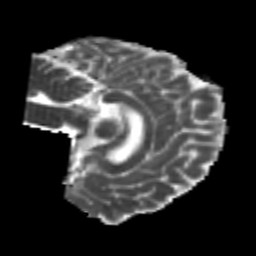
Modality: MD
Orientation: sagittal
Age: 24
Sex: female
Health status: healthy
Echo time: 0.074 s